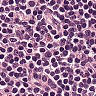
Metastatic tissue present: no